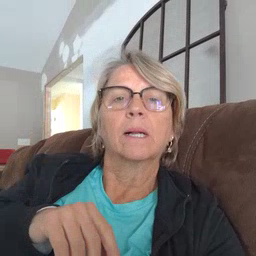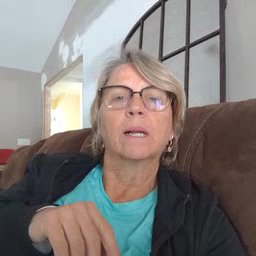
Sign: bed